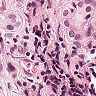
Metastatic tissue present: yes